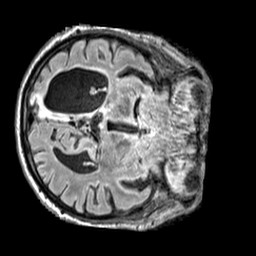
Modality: FLAIR
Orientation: axial
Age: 75
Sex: male
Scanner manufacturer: siemens
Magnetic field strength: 3 T
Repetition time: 5 s
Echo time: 0.387 s